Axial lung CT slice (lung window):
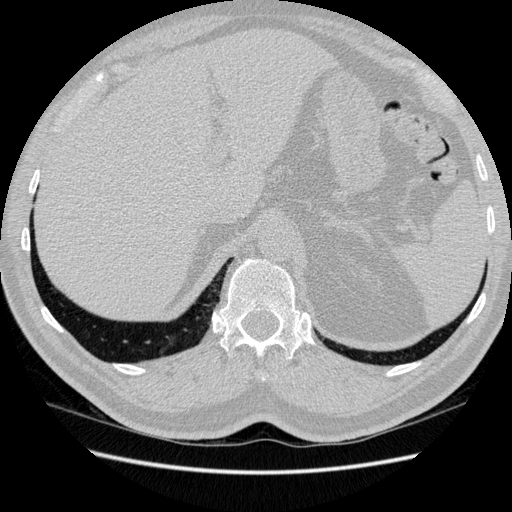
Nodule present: no